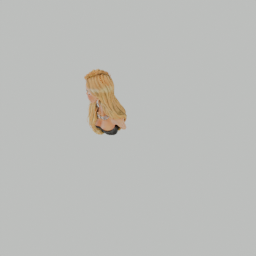
Label: people